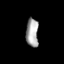
Tissue: lung
Cell type: Epithelial cells
Senescence score: 0.2088
Nuclear area (px): 349
Mean DAPI intensity: 165.47